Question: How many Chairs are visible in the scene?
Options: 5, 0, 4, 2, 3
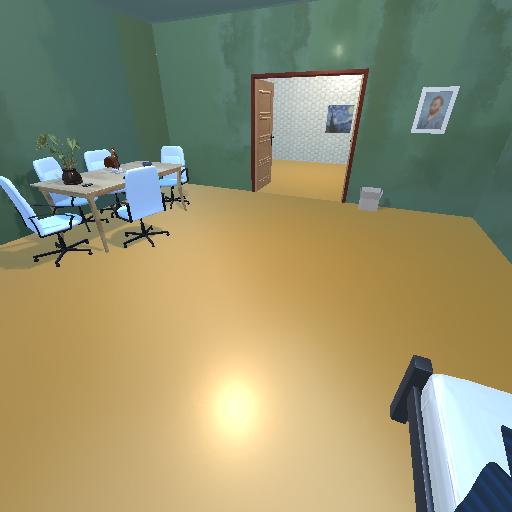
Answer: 5